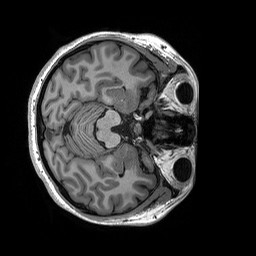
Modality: T1w
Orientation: axial
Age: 24
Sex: female
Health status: healthy
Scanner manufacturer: siemens
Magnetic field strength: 3 T
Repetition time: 2.53 s
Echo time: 0.00227 s